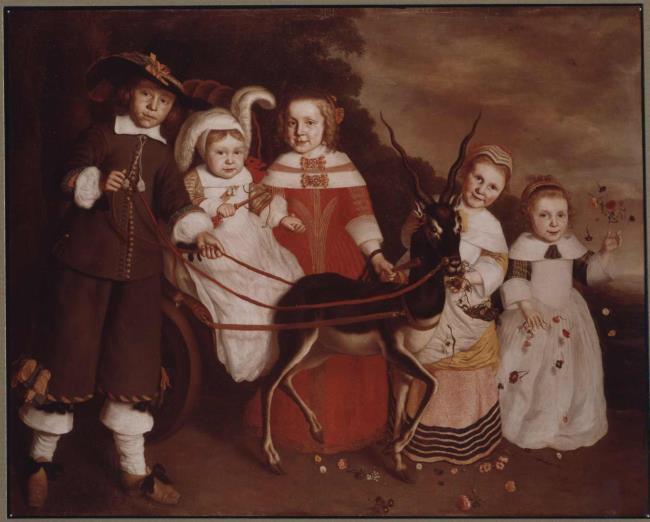
Title: Group portrait of five children with an impala and goats car
Artist: Adam Camerarius Bron: B.J.A. Renckens
Earliest date: 1644
Latest date: 1655
Genre: painting
Iconography: cattle
Keywords: group portrait, child portrait, full-length portrait, gazelle, impala, goat-cart, hat, flat collar, apron, flower, in a landscape